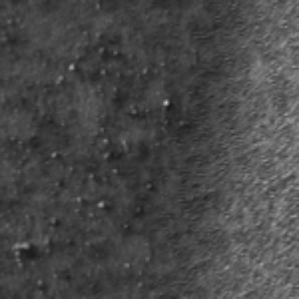
Label: frost